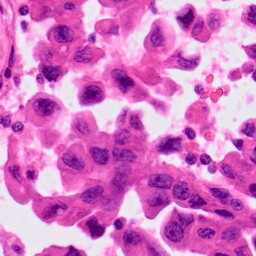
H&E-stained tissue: Lung